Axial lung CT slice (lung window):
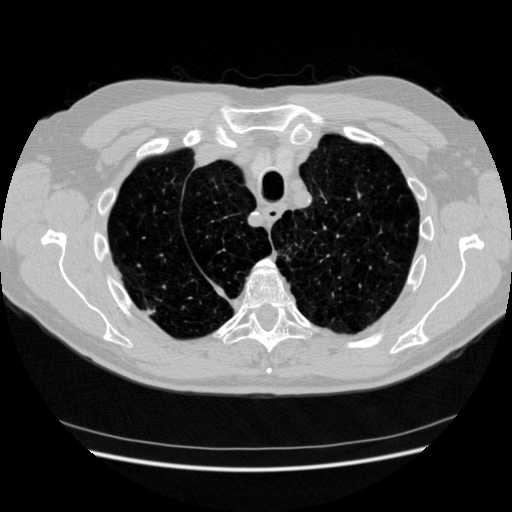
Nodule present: no